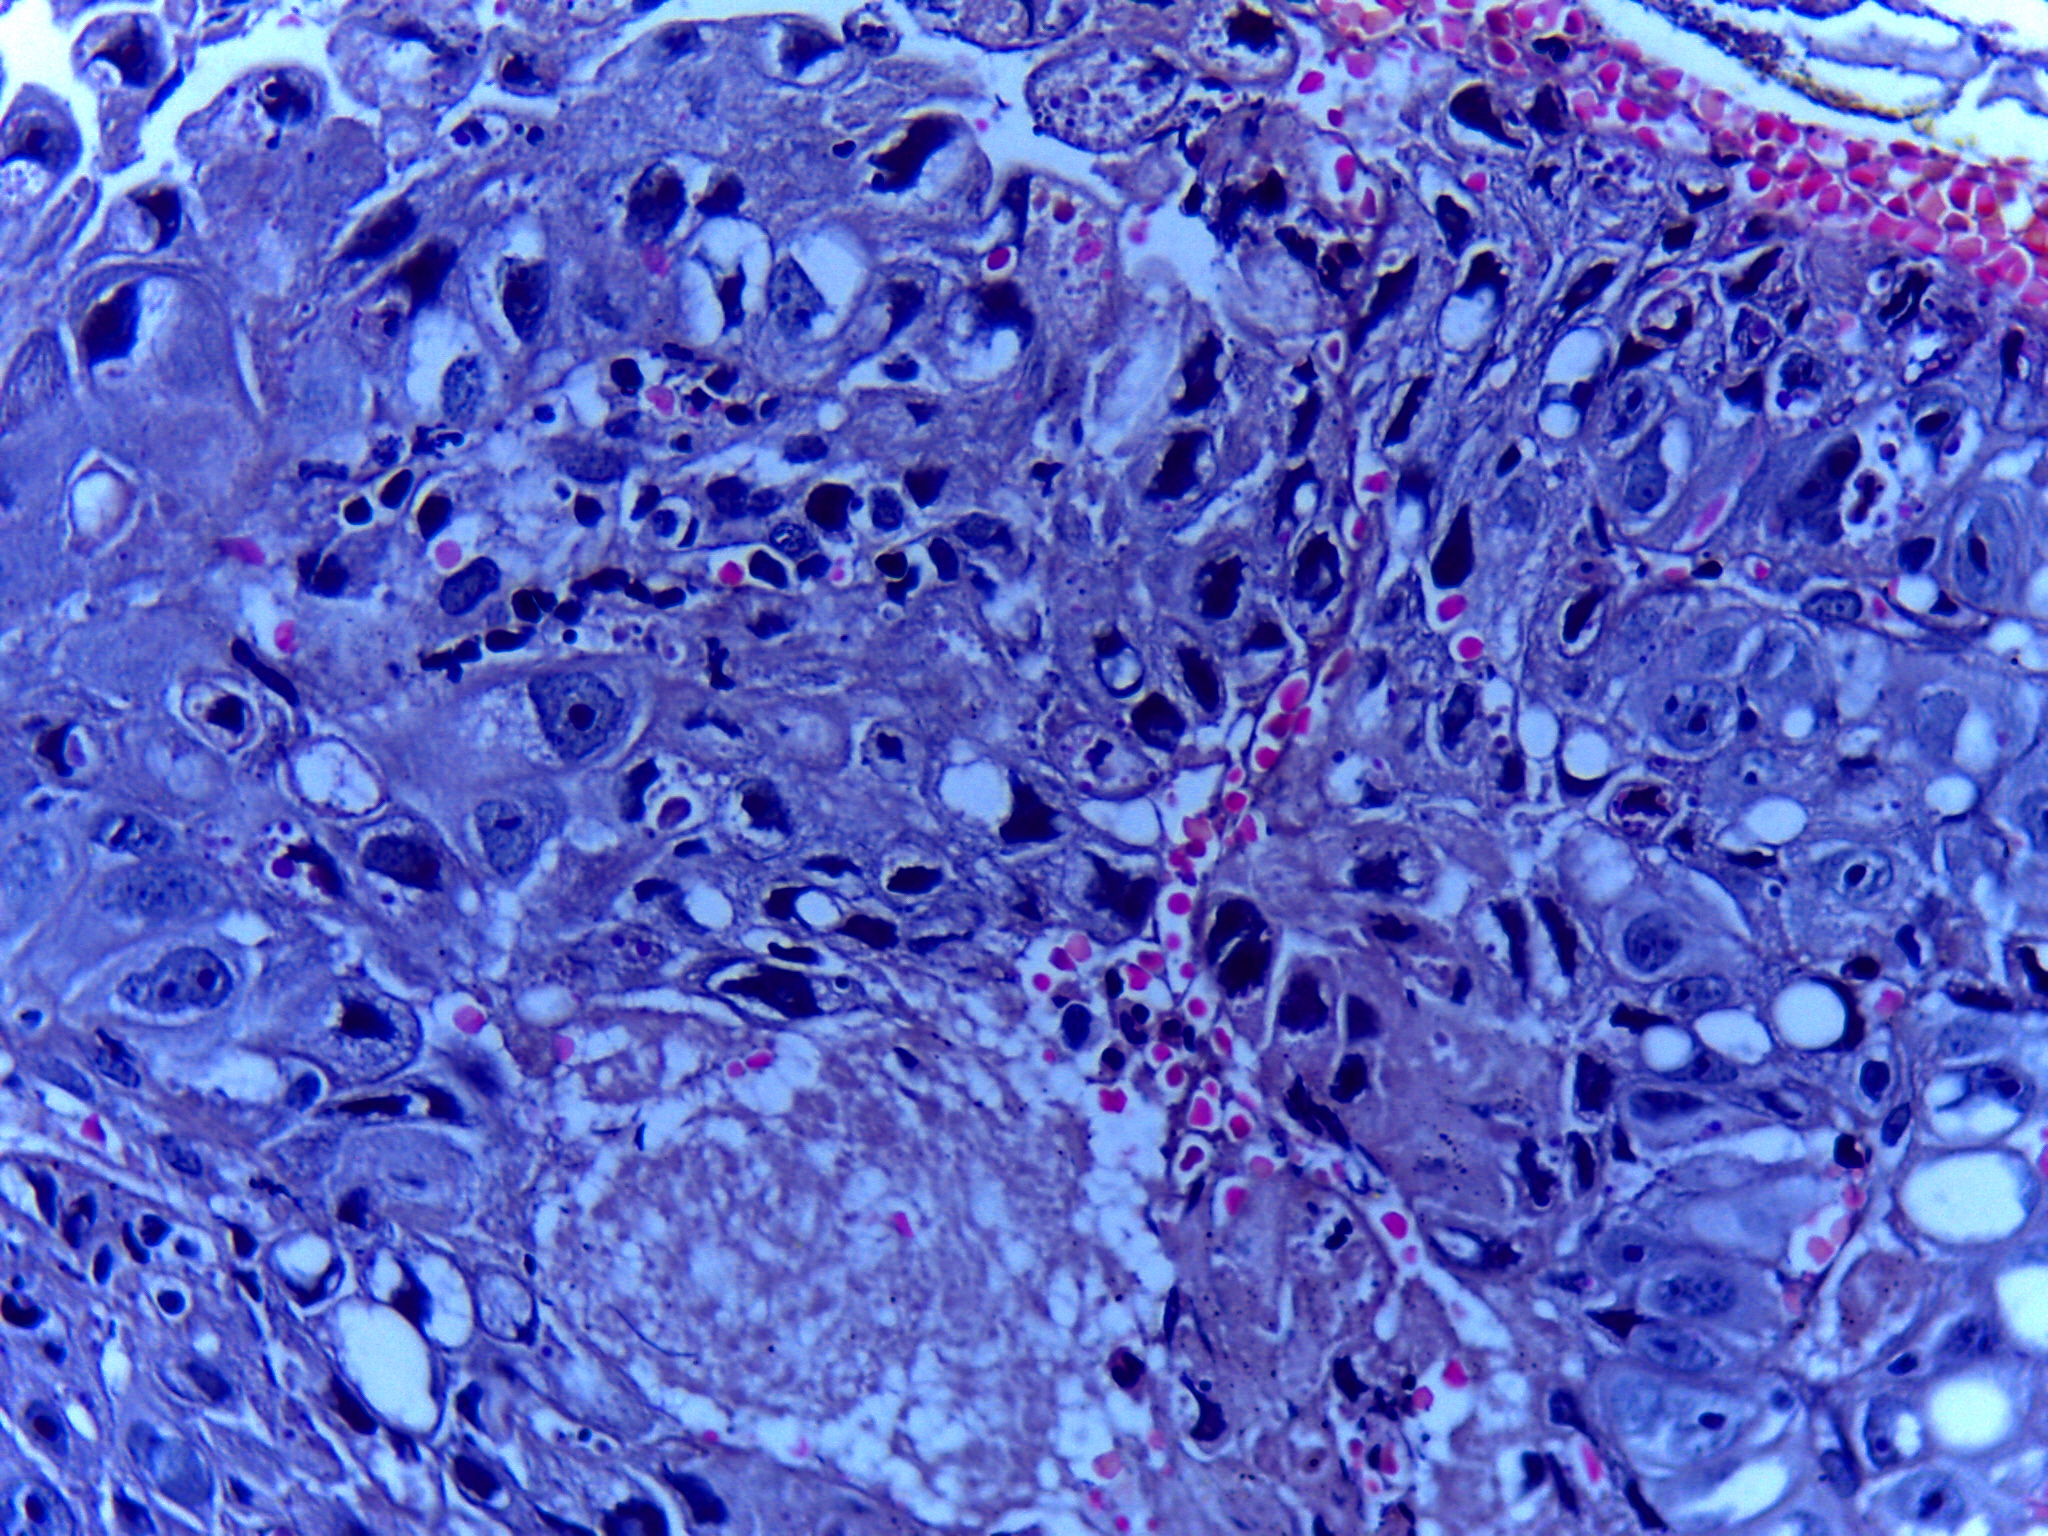
Diagnosis: OSCC